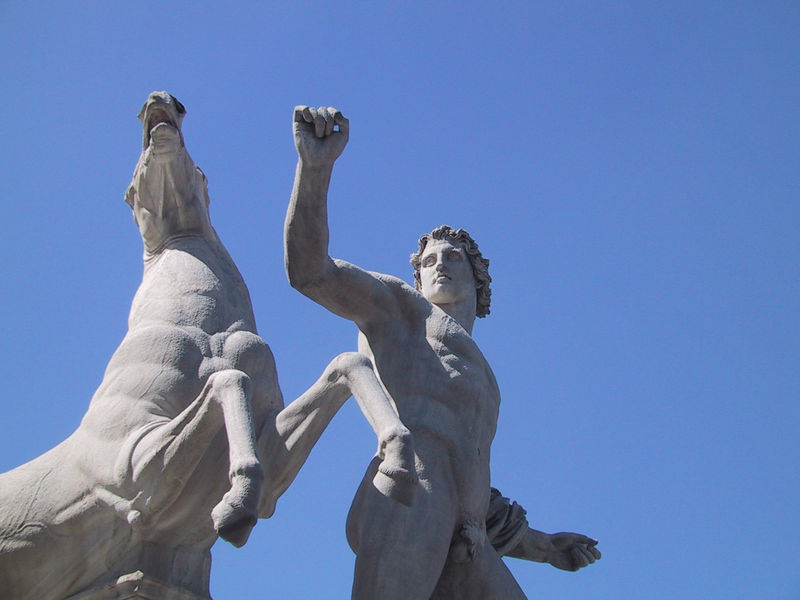
Titel: Piazza del Quirinale, Dioskurenstatuen aus den Konstantinsthermen und Obelisk vom Augustus-Mausoleum
Standort: Rom, Piazza del Quirinale (EU - I - Latium)
Schlagwörter: akt, mann, nackt, marmor, profil, stein, figur, pferd, skulptur, statue, foto, sieg, photo, sternzeichen, heros, castor, pollux